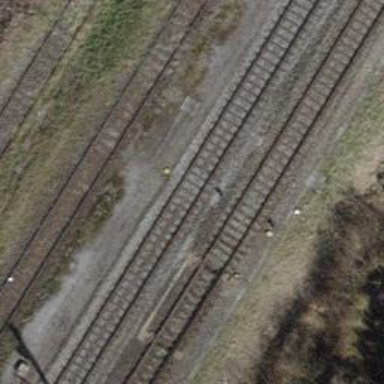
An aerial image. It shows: Single-track electrified railway siding with contact line for service.